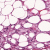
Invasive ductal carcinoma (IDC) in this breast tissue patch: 0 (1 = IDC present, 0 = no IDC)